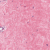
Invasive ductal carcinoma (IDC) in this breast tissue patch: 0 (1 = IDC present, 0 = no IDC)